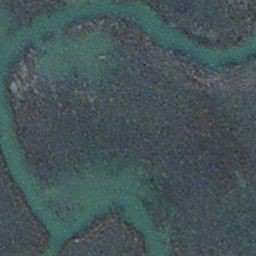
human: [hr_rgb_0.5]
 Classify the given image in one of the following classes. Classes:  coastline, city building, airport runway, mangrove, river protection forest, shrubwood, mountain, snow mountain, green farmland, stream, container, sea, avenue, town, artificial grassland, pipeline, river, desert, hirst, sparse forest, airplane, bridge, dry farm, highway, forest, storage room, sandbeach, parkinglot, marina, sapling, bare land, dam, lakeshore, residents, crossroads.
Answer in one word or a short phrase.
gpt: stream